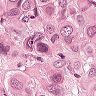
Metastatic tissue present: yes